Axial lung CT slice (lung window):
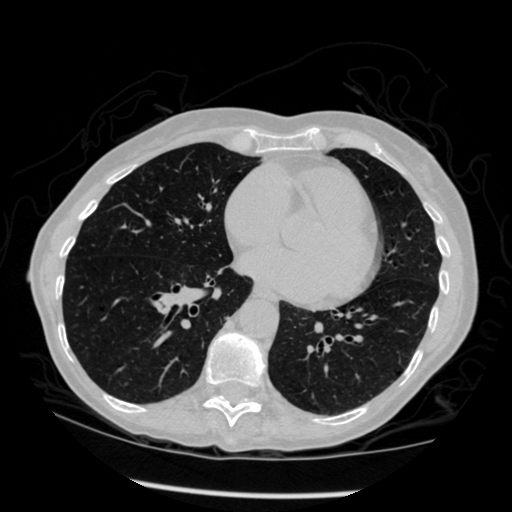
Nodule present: no